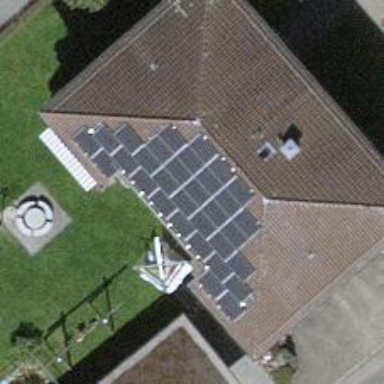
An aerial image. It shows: Solar photovoltaic panel generator.